Here is a 2-D grayscale rendering of raw rotating-machine vibration samples (signal-to-image). Diagnose the rotating machine from this image, choosing from: normal, misalignment, unbalance, looseness.
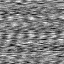
Answer: looseness